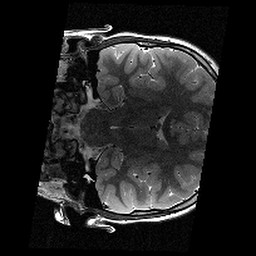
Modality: T2w
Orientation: coronal
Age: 9
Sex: female
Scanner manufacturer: siemens
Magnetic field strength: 3 T
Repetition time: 9.23 s
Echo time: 0.067 s